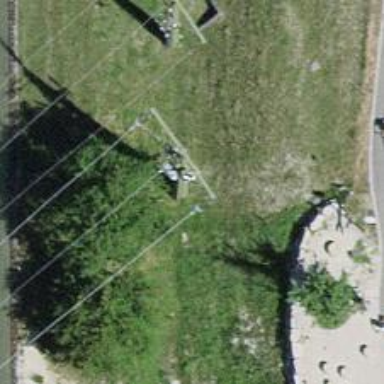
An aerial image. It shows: Minor power line.